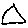
Label: triangle